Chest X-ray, AP view. Patient: 32 years old, sex M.
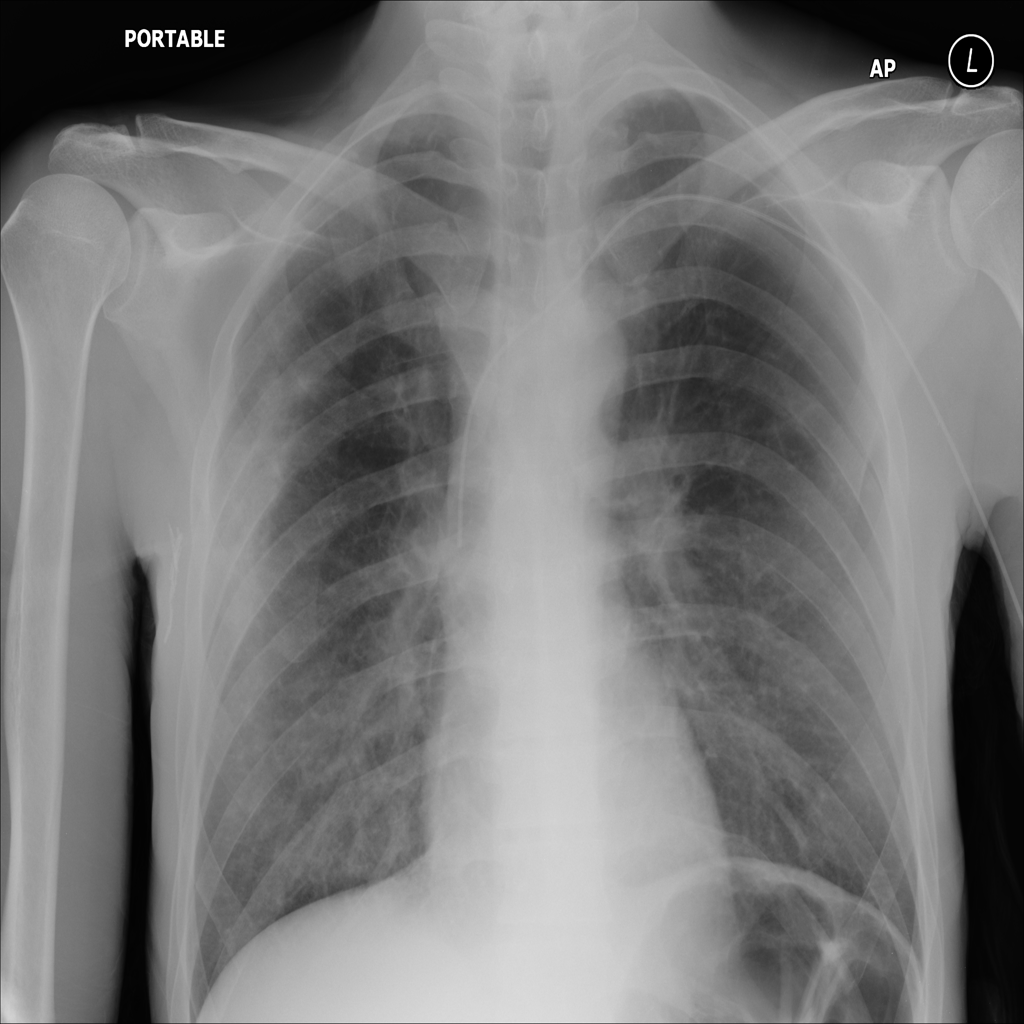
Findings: No Finding